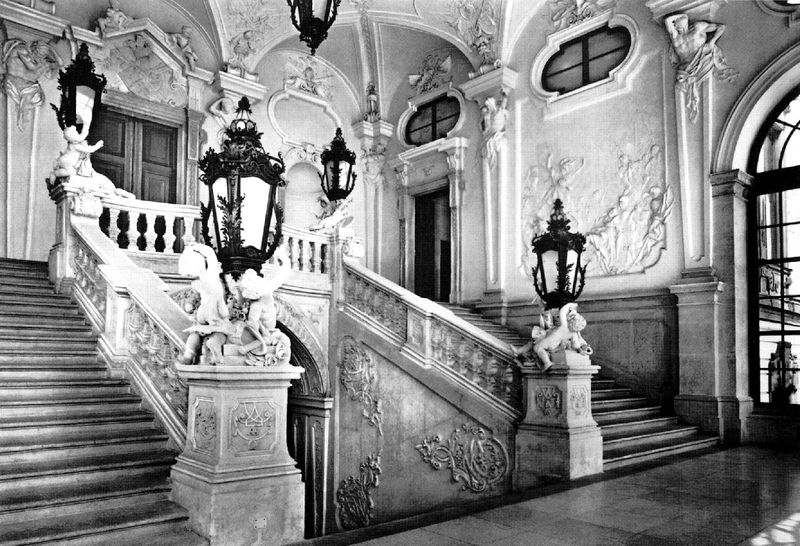
Titel: Wien, Oberes Belvedere
Künstler: Johann Lukas von Hildebrandt
Standort: Wien (EU - AUT)
Schlagwörter: weiß, fenster, frankreich, glas, hell, lampe, lampen, laterne, laternen, licht, marmor, paris, pfeiler, raum, schwarz, tür, schloss, ornament, wand, barock, boden, reich, decke, rokoko, stock, engel, putto, statue, deutschland, relief, spanien, italien, türen, hof, baby, figuren, treppe, treppen, arch, architecture, columns, fancy, hall, kaiser, könig, lamp, ornate, palace, stairs, steps, white, window, black, figures, gray, old, windows, floral, ornamente, stuck, geländer, staircase, stufen, foto, fotografie, eingang, gerüst, gewölbe, offen, kloster, palast, österreich, portal, kreuzrippen, statuen, angel, angels, classical, gods, naked, nude, fresken, treppenhaus, house, landscape, treppengeländer, baroque, child, light, wien, entrance, prunk, putten, black and white, babies, träger, putti, glass, photo, sculpture, wings, children, door, cherubs, cupids, marble, kassette, lamps, lanterns, lights, abstieg, etage, doors, renaissance, vorhalle, erdgeschoss, rocaille, basement, ceiling, statues, vegetation, stauen, rococo, rich, frieze, balustrade, iron, protzig, grand, stucco, stairway, aufsteig, older, reflective, handle, dor, ironwork, salem, decorations, extravagant, barroc, indor, friese, large room, meersburg, entrnce, statuen engel